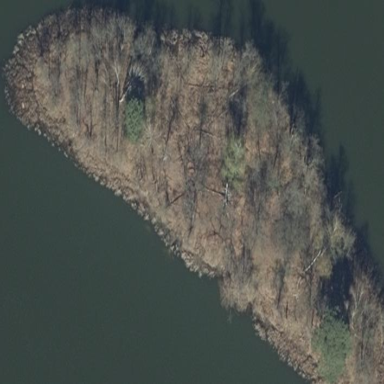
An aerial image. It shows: Mixed woodland on small islet. The trees have combination of mixed leaf types and cycles.